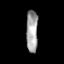
Tissue: prostate
Cell type: T cells
Senescence score: 0.3069
Nuclear area (px): 476
Mean DAPI intensity: 164.181